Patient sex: M
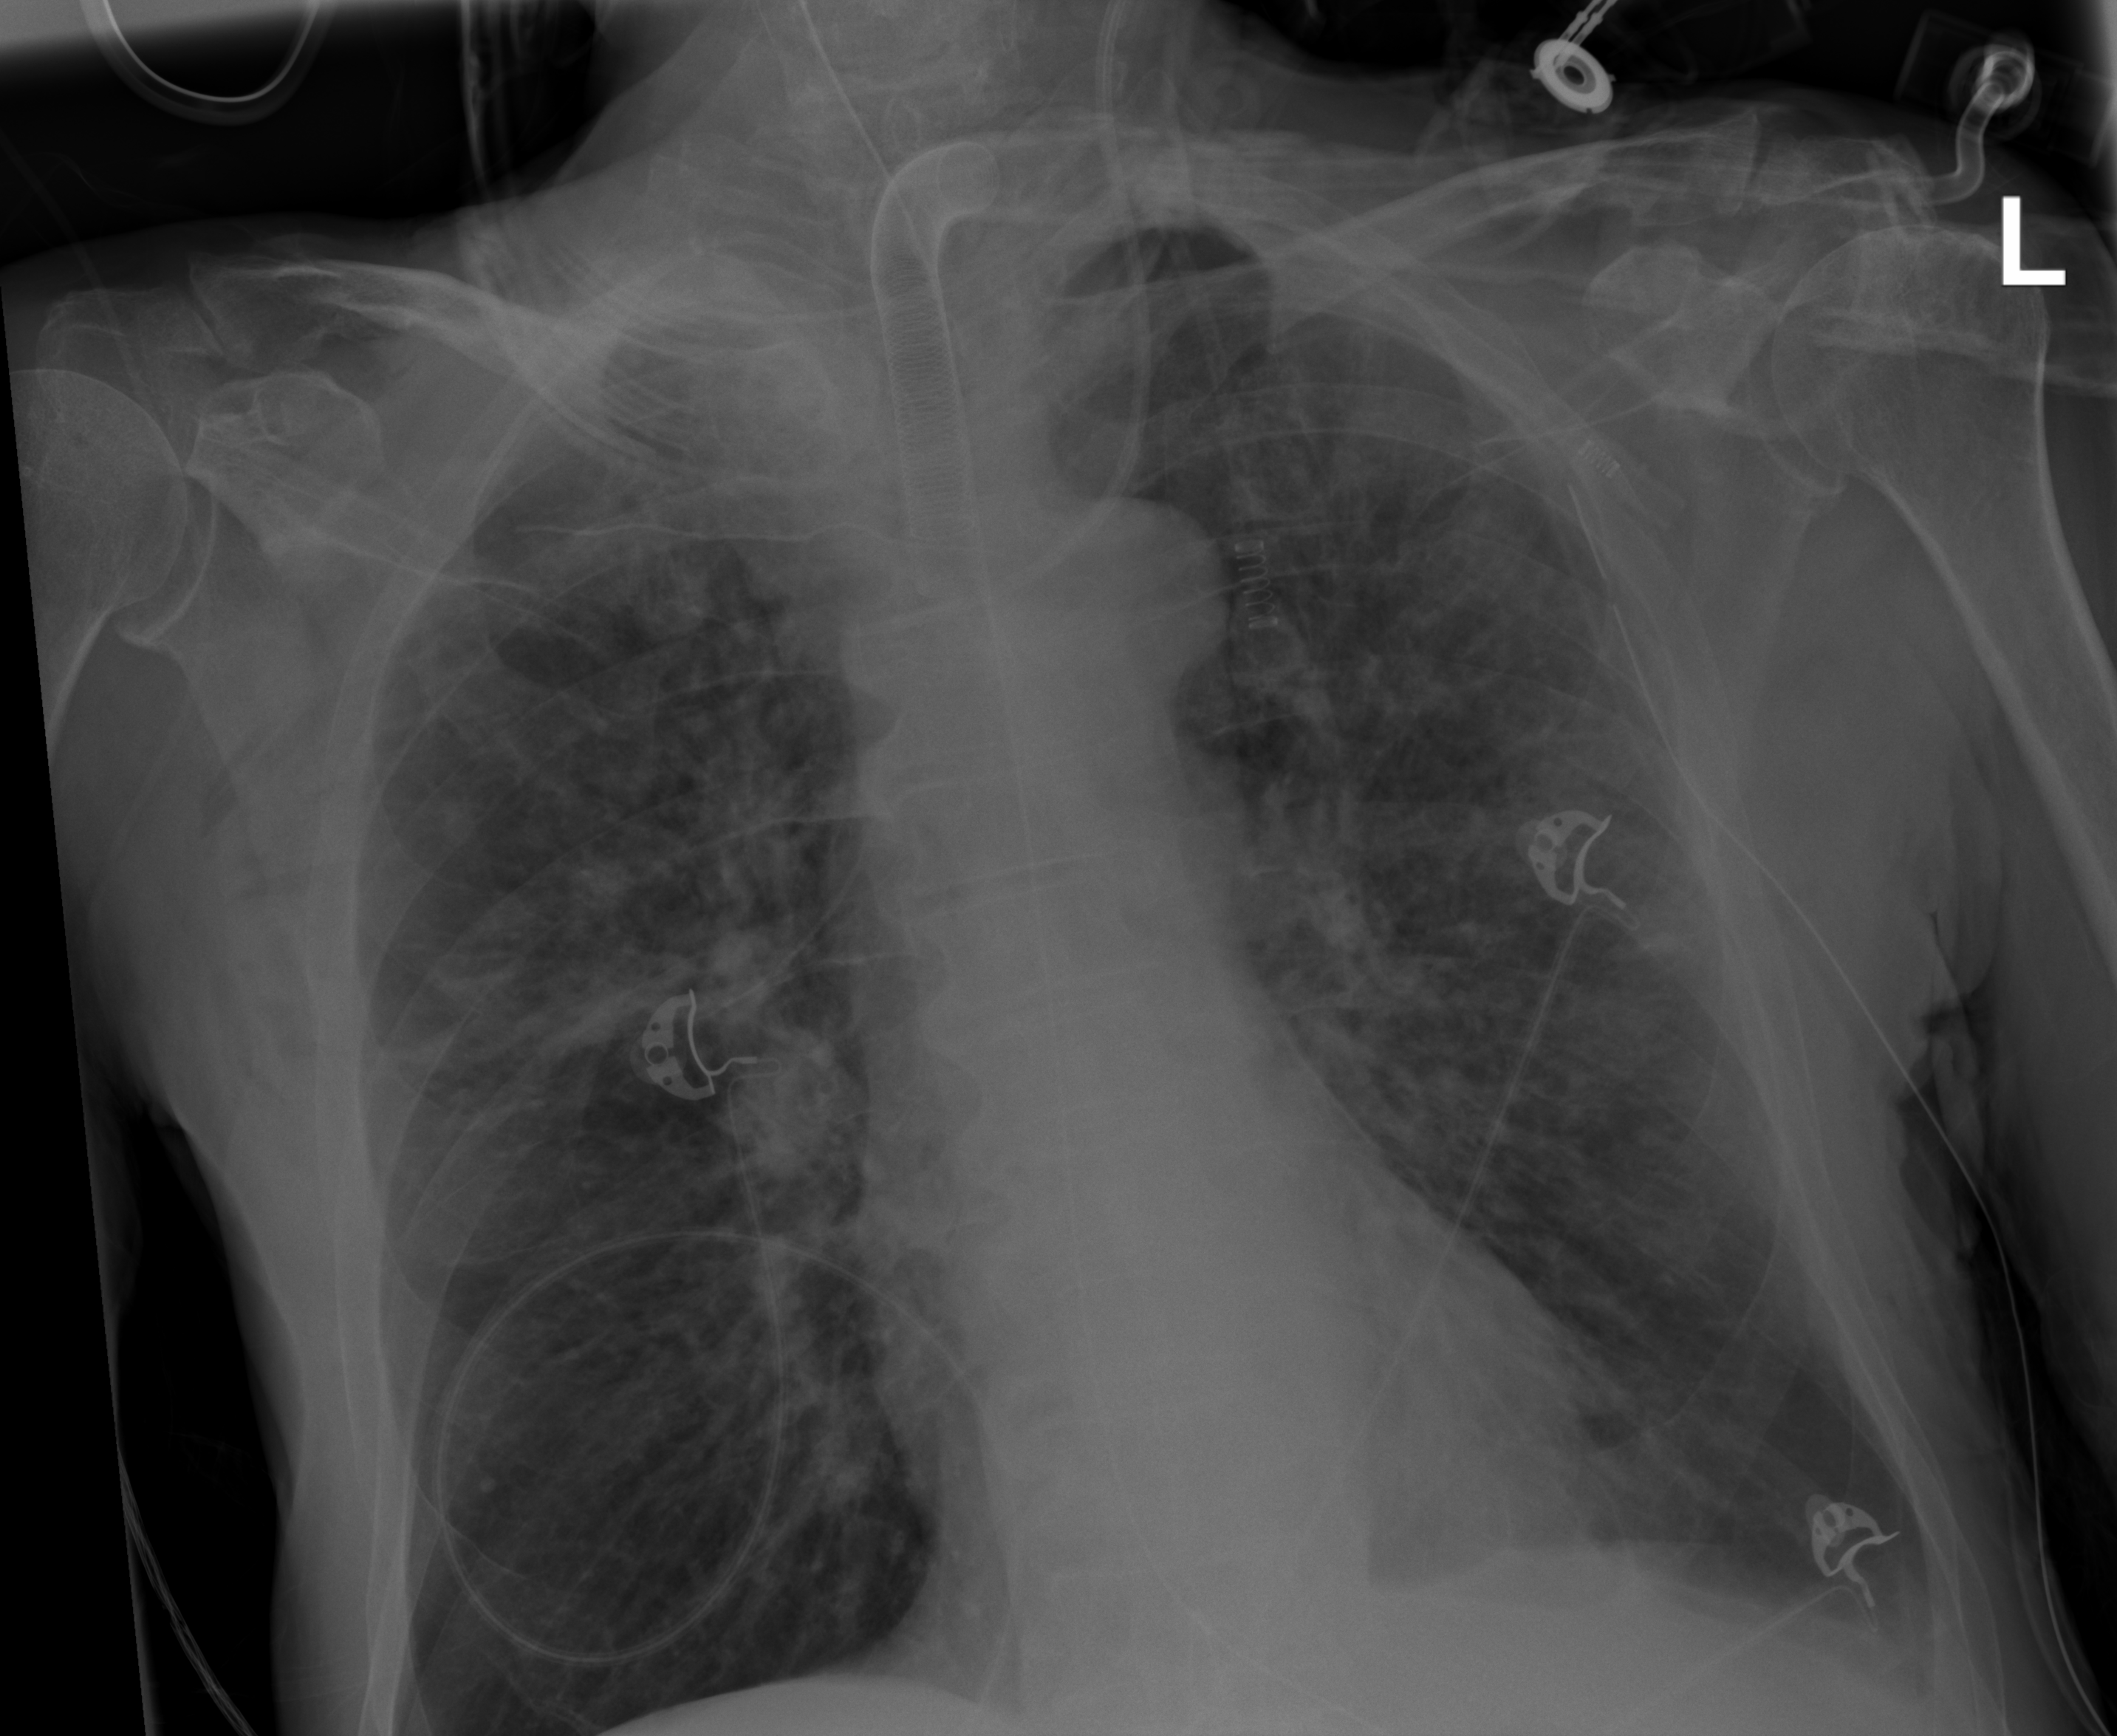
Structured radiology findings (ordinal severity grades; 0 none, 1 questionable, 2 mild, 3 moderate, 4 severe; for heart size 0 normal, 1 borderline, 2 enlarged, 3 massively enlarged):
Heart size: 0
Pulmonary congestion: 1
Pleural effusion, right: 0
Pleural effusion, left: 0
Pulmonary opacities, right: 3
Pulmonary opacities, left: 3
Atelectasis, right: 2
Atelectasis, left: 2